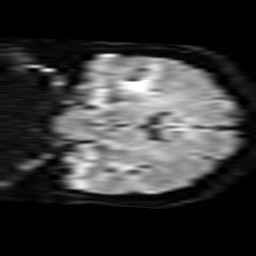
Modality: TRACE
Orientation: coronal
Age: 47
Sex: female
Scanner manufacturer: philips
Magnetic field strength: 3 T
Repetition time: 3.763 s
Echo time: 0.06039 s